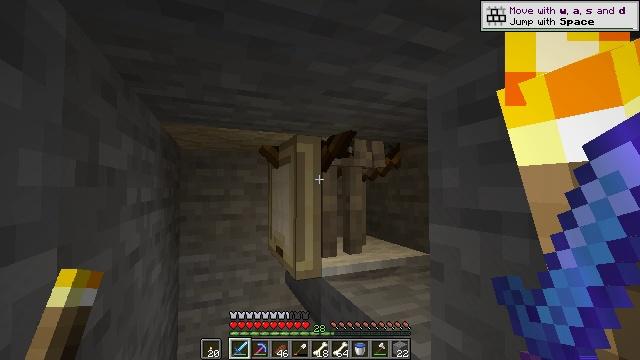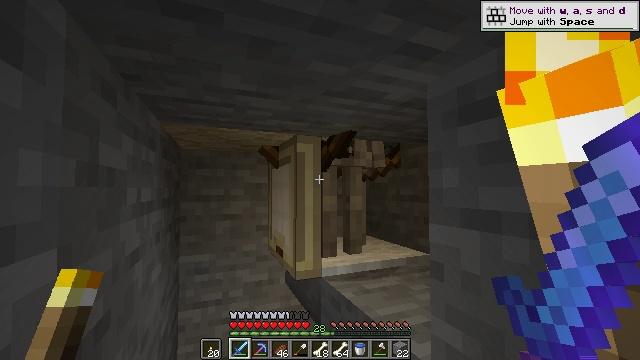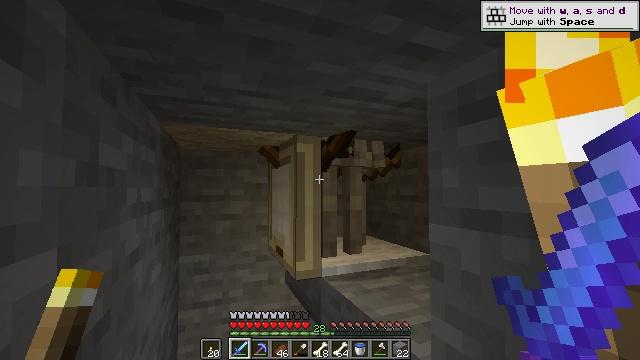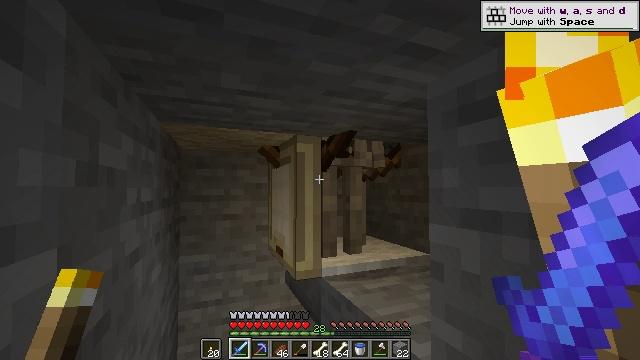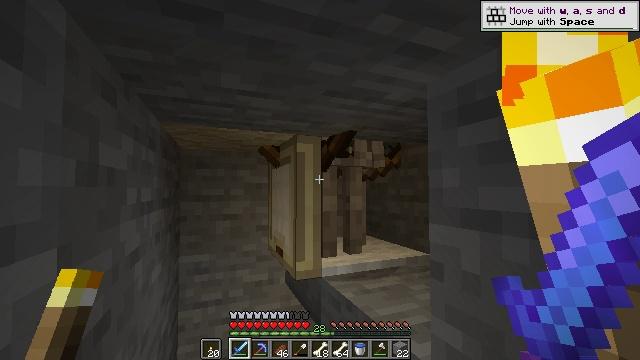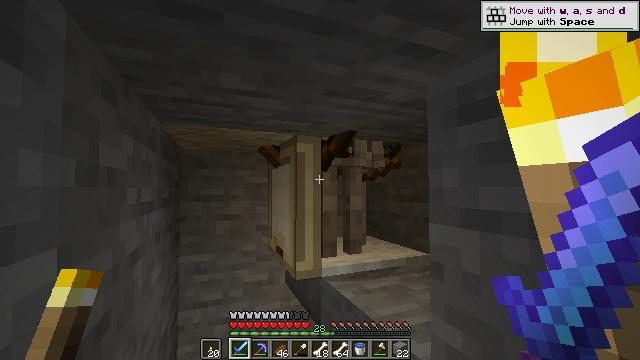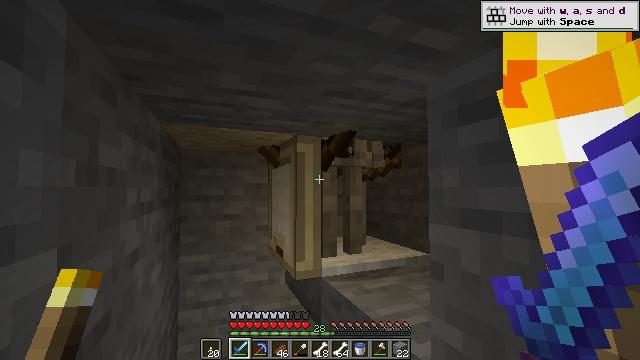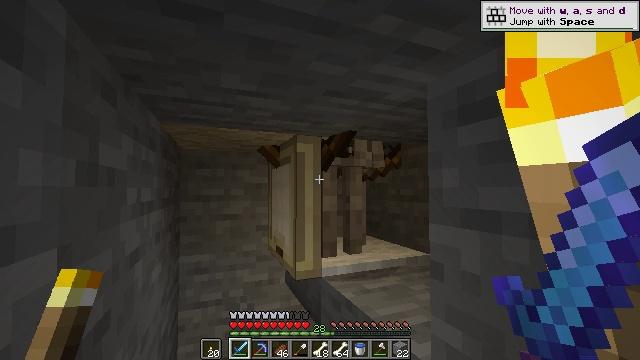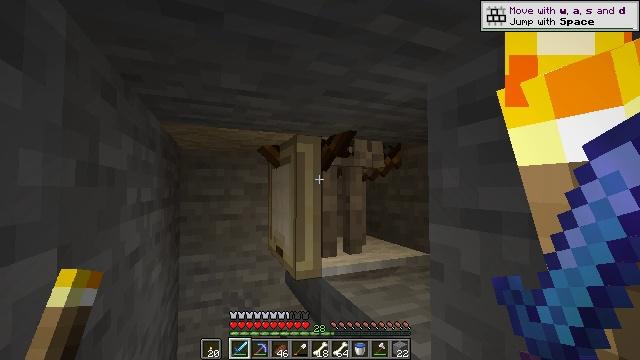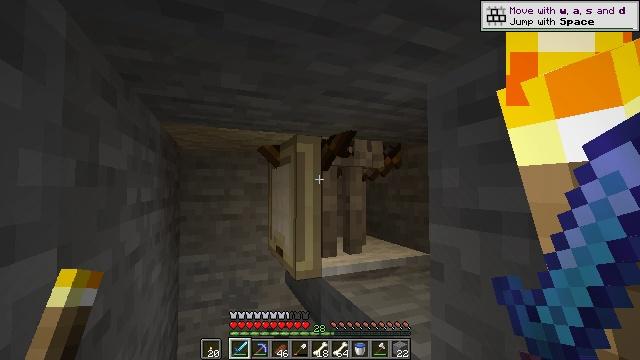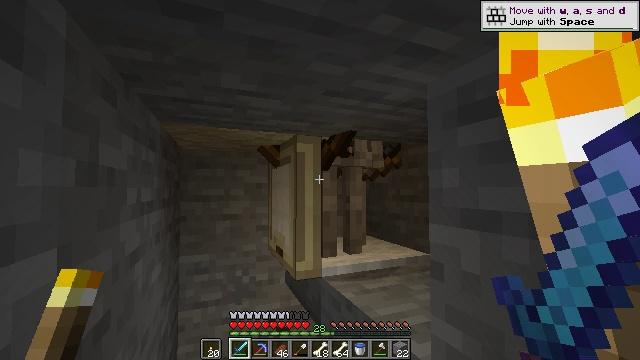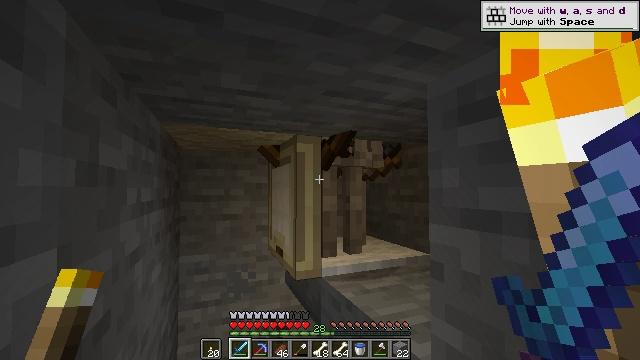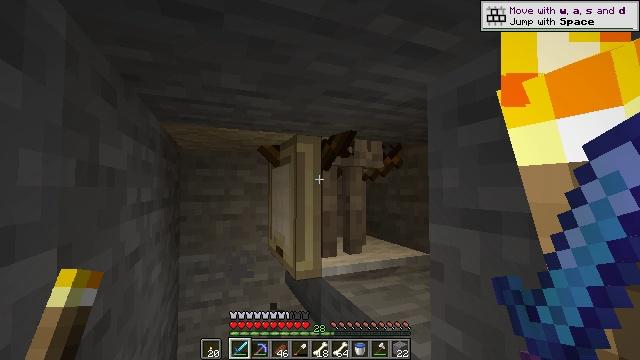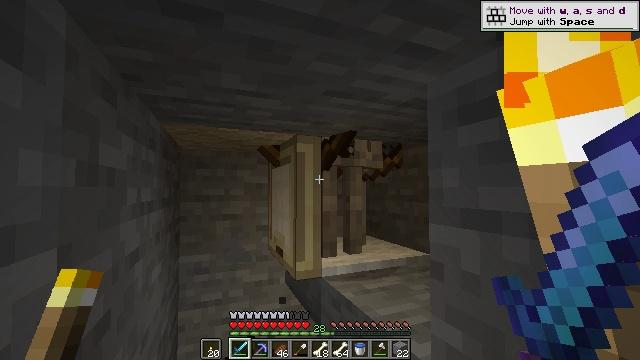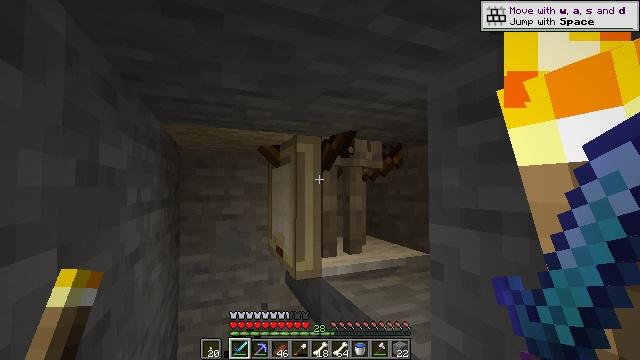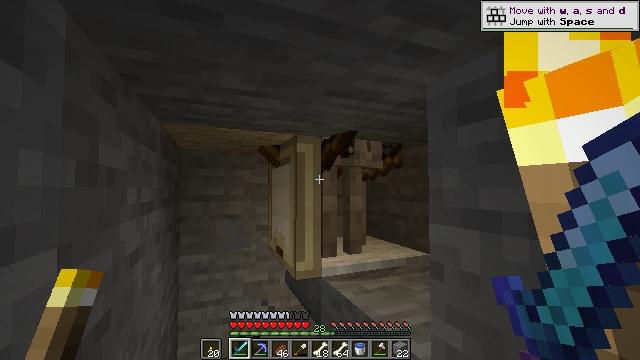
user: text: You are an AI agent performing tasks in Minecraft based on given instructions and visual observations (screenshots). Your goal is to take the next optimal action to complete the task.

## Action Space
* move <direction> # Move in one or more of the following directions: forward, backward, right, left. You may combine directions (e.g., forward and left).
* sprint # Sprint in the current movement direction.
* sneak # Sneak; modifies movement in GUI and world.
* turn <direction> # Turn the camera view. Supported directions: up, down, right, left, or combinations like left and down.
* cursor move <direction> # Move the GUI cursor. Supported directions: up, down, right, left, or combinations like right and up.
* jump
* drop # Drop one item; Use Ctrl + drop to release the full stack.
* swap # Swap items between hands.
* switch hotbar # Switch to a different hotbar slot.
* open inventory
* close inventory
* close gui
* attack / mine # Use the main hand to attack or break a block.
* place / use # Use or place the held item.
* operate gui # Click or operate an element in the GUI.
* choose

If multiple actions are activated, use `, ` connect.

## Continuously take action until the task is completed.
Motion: motion action
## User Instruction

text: Combat the skeleton.
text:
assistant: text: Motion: no_op
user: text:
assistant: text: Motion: no_op
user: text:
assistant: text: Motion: no_op
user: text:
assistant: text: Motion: no_op
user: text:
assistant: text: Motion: no_op
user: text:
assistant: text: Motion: no_op
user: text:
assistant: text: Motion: no_op
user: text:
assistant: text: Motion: no_op
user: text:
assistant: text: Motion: no_op
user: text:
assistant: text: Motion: no_op
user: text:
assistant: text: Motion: no_op
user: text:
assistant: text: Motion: no_op
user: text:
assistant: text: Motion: no_op
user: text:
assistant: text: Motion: no_op
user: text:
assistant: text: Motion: no_op
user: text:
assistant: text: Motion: no_op
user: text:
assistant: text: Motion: no_op
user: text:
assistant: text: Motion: no_op
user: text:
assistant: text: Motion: no_op
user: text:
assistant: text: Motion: no_op
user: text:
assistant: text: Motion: no_op
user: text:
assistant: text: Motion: no_op
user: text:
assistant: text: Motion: no_op
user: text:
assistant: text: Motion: no_op
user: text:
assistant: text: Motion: no_op
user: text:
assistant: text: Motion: no_op
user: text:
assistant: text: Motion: no_op
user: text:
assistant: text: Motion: no_op
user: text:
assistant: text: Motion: no_op
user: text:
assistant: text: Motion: no_op